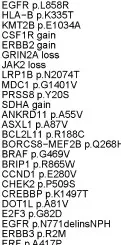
Detection of somatic mutations in four plasma and eight tissue samples from this patient. Molecular mutational profiling of tissue DNA, and ,plasma-derived ctDNA (top 25 mutations).
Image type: chart (chart)